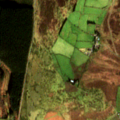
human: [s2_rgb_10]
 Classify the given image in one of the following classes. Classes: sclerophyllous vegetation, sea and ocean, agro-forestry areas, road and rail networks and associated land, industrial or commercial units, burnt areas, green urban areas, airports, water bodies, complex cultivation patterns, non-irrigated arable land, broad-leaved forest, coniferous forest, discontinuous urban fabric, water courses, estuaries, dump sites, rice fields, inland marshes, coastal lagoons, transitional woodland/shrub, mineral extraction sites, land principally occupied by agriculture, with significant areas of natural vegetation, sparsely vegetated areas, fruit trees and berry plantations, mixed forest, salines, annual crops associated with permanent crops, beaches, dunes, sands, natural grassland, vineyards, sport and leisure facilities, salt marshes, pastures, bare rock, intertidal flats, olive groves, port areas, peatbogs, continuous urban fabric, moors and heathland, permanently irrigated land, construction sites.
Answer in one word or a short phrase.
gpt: pastures, coniferous forest, moors and heathland, transitional woodland/shrub